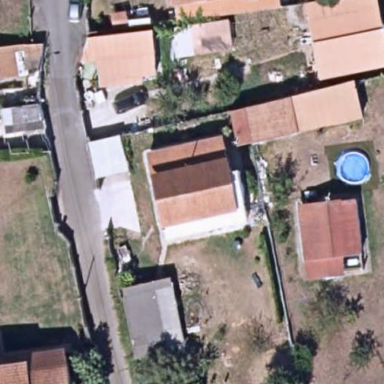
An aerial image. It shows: Simple house.